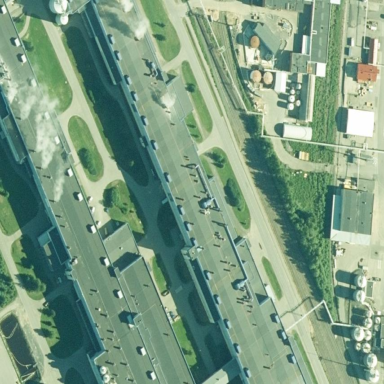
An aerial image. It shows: Industrial building.